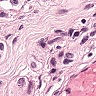
Metastatic tissue present: yes